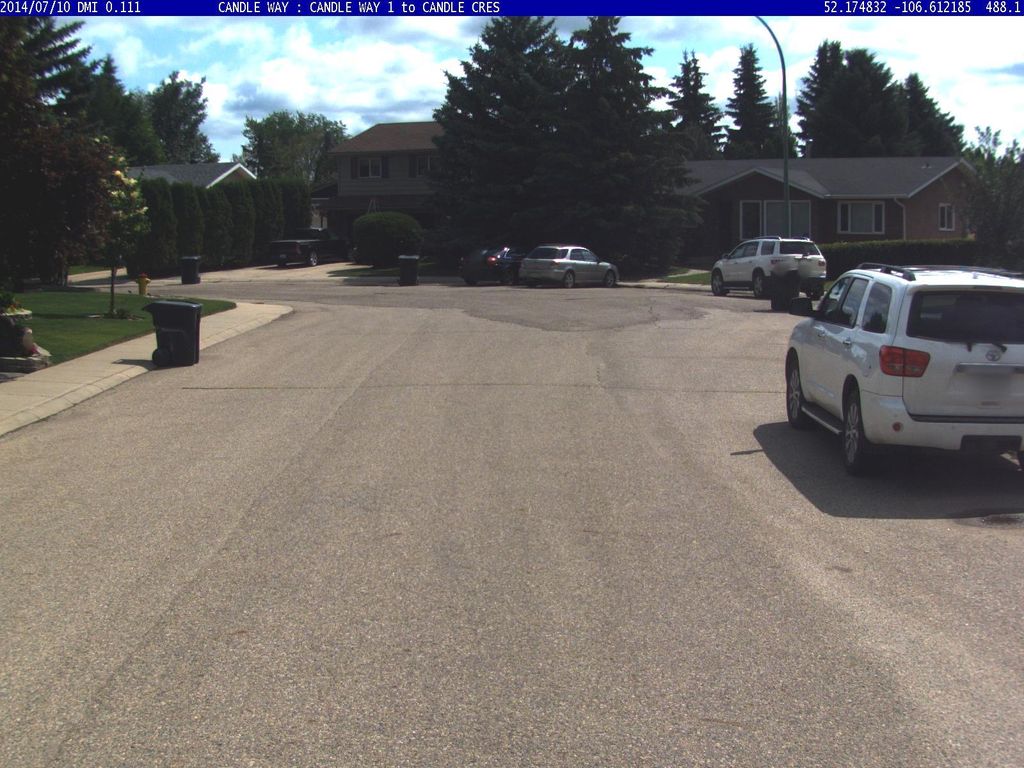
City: saskatoon